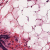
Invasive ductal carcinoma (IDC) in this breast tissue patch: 0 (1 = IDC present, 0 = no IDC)